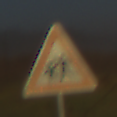
Verkehrszeichen: KinderRechts
Umgebung: Outdoor, Nature
Tageszeit: SunriseSunset
Wetter: Clear
Licht: Natural
Jahreszeit: NotSpecified
Kontrast: HighContrast